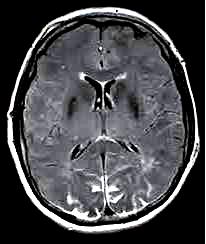
Label: notumor